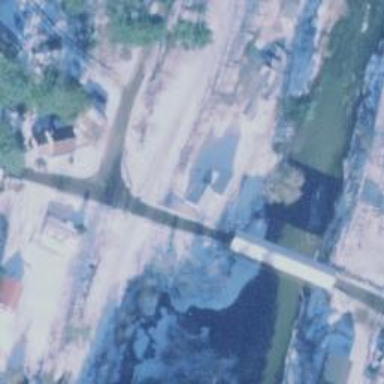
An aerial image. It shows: Covered bridge over tertiary road.